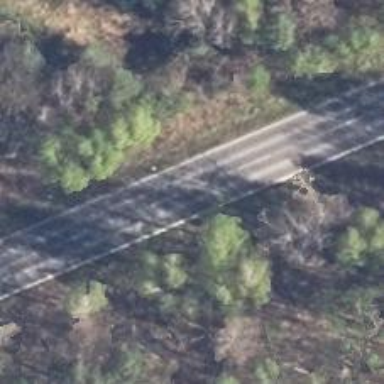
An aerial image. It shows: Tertiary road.